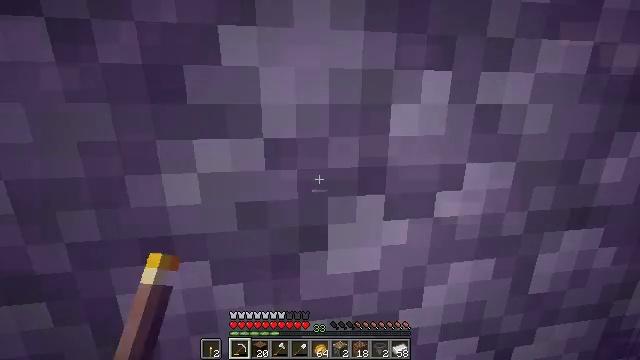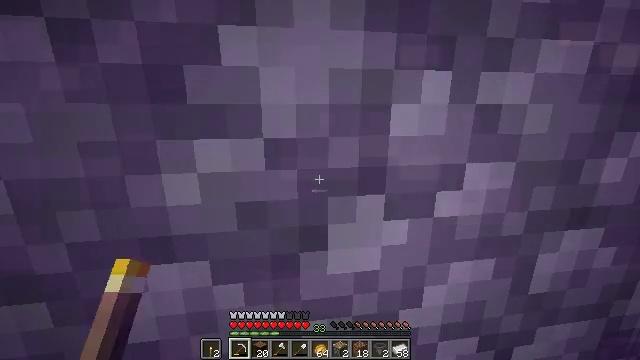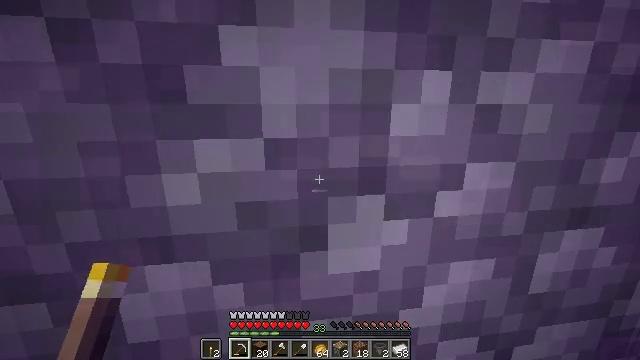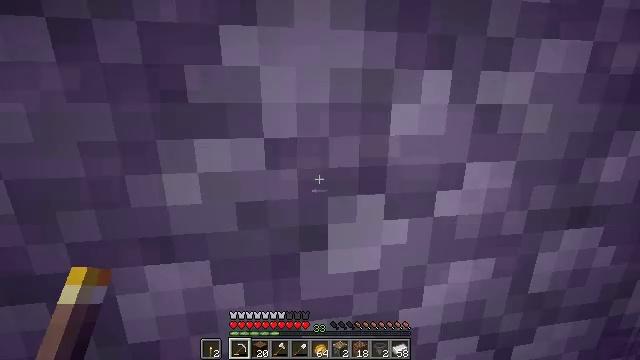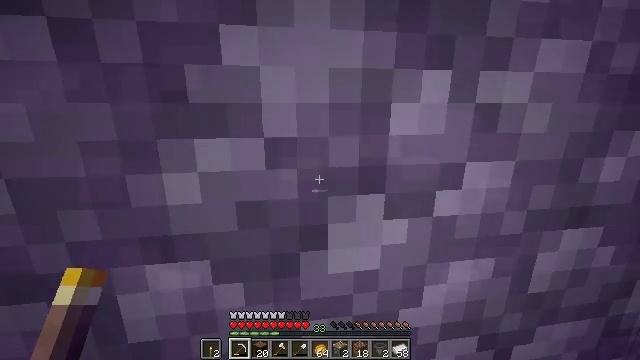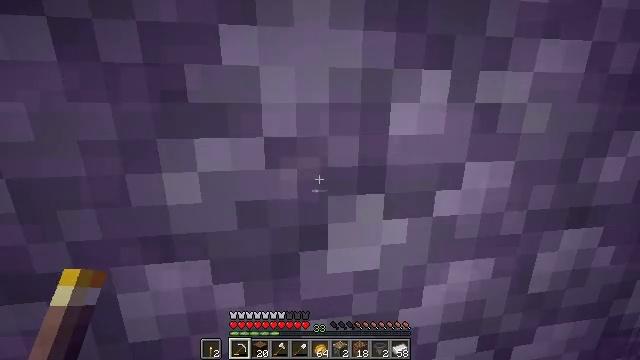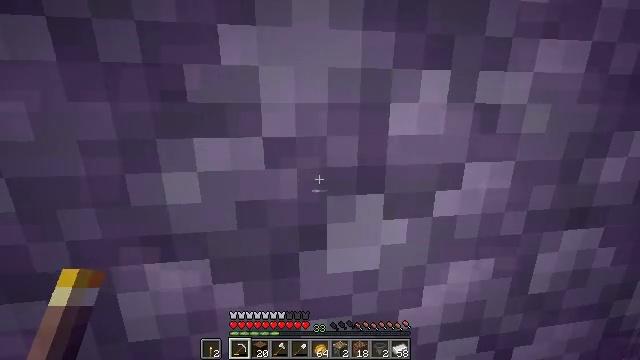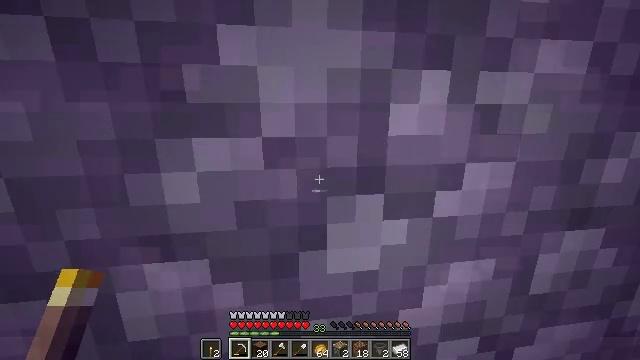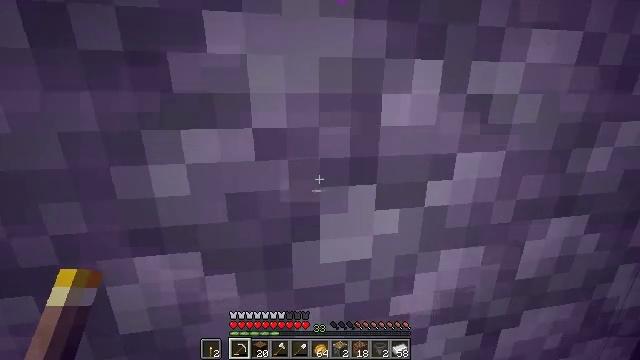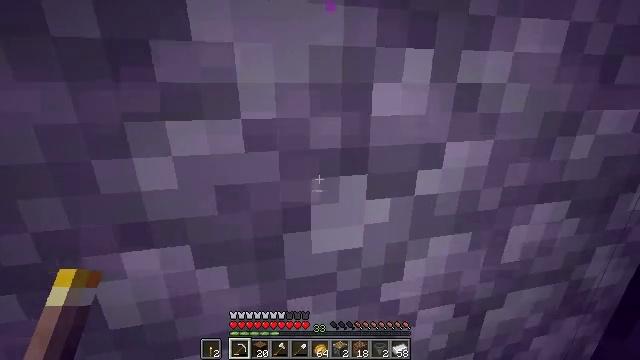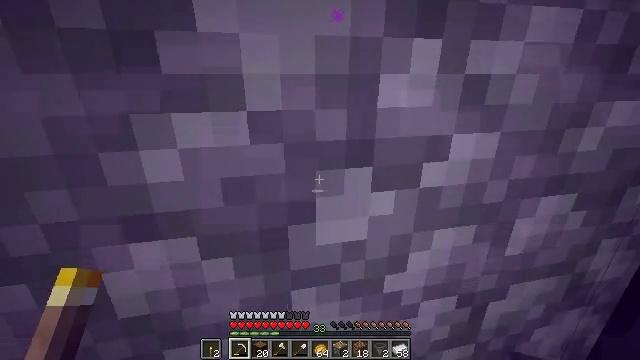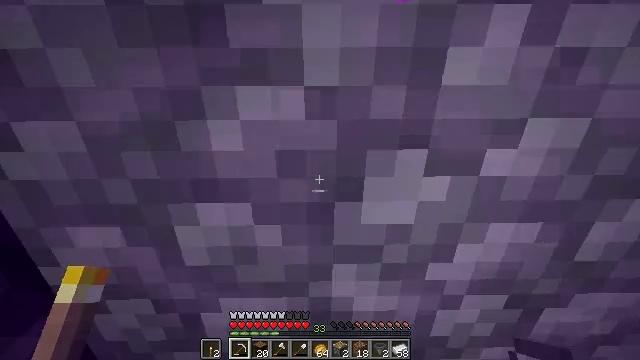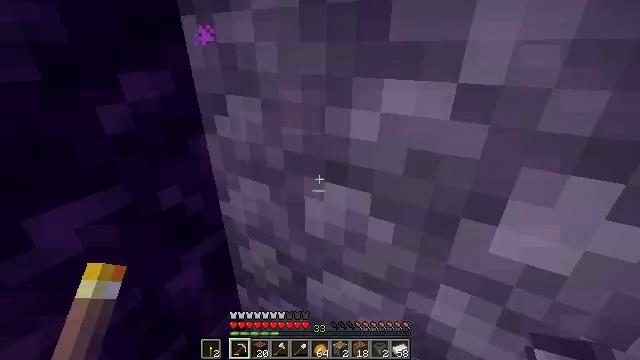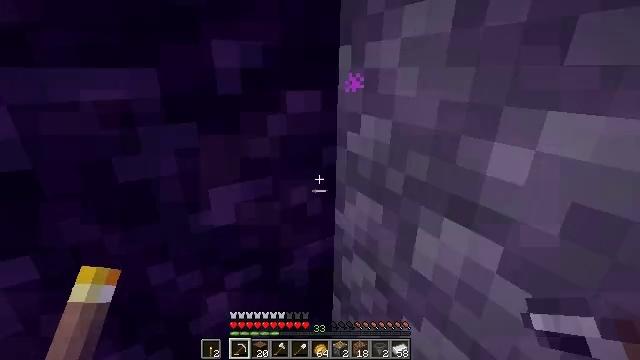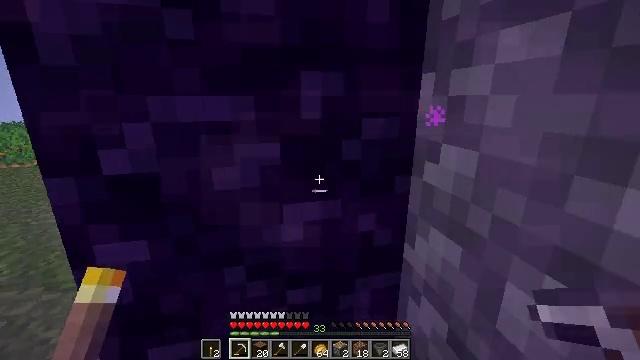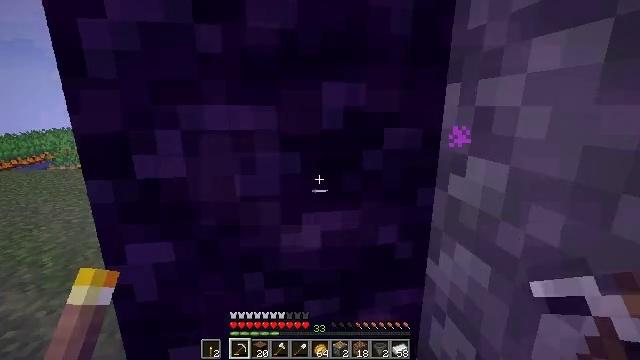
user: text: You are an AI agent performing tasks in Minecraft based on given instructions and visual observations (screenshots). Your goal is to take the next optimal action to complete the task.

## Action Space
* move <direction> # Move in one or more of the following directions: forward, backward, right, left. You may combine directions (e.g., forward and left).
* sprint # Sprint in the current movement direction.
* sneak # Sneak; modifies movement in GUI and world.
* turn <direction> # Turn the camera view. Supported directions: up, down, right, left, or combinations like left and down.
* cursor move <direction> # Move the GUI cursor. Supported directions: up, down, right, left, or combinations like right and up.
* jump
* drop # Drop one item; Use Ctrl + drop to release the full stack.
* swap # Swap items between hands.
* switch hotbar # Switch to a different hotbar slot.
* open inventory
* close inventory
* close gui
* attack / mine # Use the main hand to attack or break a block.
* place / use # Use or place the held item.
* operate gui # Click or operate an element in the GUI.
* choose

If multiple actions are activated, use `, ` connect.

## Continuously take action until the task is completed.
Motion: motion action
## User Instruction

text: Open the crafting table and craft a comparator.
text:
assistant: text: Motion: no_op
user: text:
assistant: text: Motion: no_op
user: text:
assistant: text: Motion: no_op
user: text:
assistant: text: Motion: no_op
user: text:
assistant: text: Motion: no_op
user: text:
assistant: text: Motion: no_op
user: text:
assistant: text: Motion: no_op
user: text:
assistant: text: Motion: turn right and down
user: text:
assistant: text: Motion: turn right and down
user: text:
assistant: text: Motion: turn down
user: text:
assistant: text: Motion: turn left and down
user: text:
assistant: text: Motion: turn left and down
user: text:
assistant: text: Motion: turn left and up
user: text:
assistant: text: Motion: turn left and up
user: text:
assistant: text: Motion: turn left and up
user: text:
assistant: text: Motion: no_op
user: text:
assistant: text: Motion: turn right
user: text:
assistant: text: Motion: no_op
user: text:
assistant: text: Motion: no_op
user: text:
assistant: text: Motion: turn left
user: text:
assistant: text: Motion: turn left
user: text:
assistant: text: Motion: turn left and down
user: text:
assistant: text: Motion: turn left and down
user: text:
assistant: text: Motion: turn left
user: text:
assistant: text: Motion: move forward, turn left
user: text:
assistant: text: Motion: move forward, turn right
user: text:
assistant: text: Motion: move forward, turn right
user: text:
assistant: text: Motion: move forward
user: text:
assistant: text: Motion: move forward
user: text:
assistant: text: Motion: move forward